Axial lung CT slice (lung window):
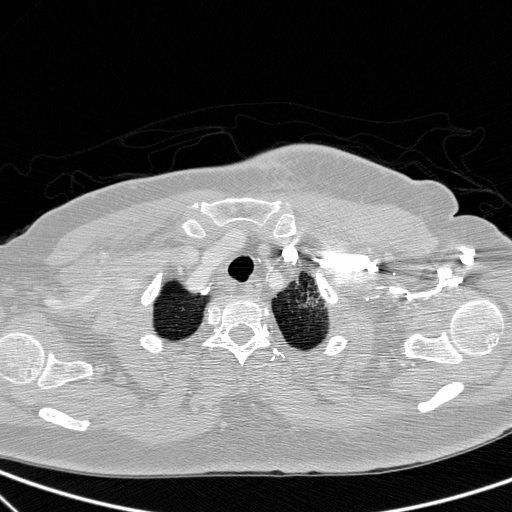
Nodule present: no